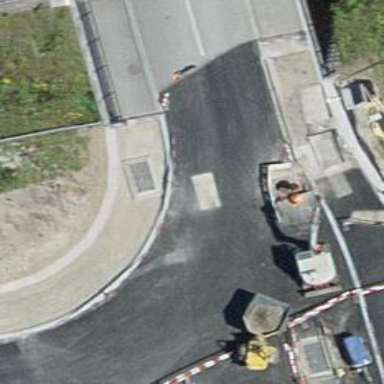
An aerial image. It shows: Footway with asphalt surface featuring zebra crossing.